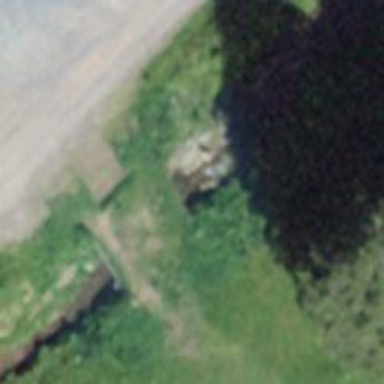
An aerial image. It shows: Tunnel.